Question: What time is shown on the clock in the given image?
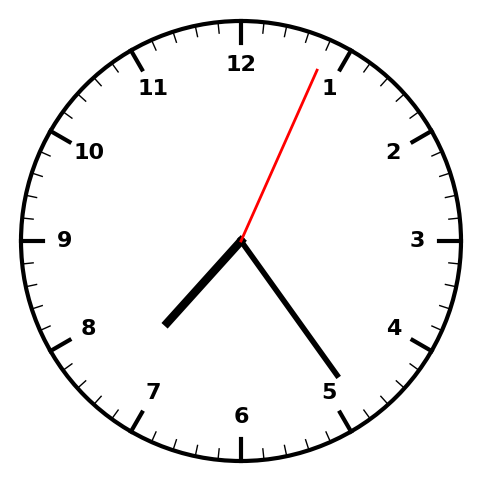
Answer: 07:24:04